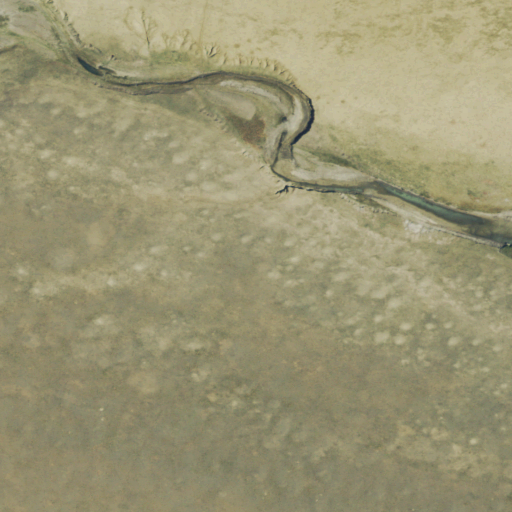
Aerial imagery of valley in Colorado named Buffalo Gulch containing grassland and shrub